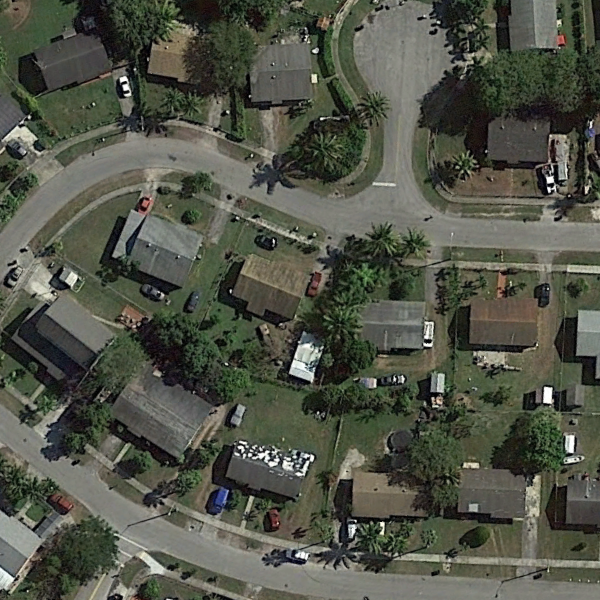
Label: MediumResidential